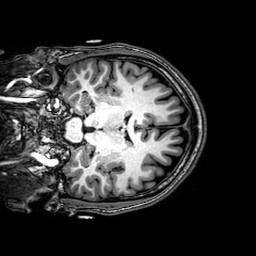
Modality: T1w
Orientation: coronal
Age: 20
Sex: male
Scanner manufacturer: philips
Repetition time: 0.008159 s
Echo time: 0.00374 s